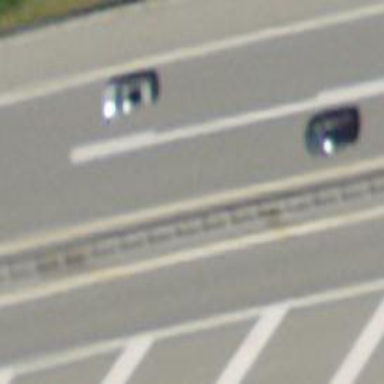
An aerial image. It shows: Asphalt motorway link.